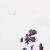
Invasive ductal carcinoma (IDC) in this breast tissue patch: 0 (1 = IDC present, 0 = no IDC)